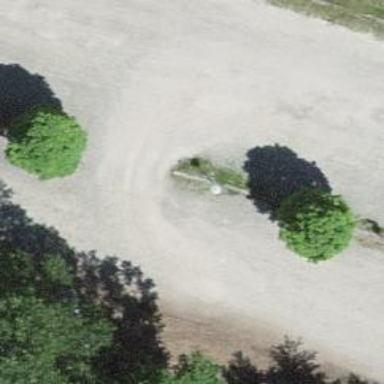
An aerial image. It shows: Parking aisle with fine gravel surface.